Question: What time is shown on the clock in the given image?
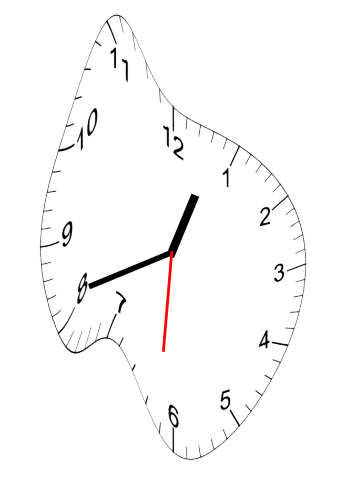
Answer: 12:41:31